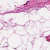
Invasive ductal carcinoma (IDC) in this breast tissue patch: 0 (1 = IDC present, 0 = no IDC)